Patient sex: M
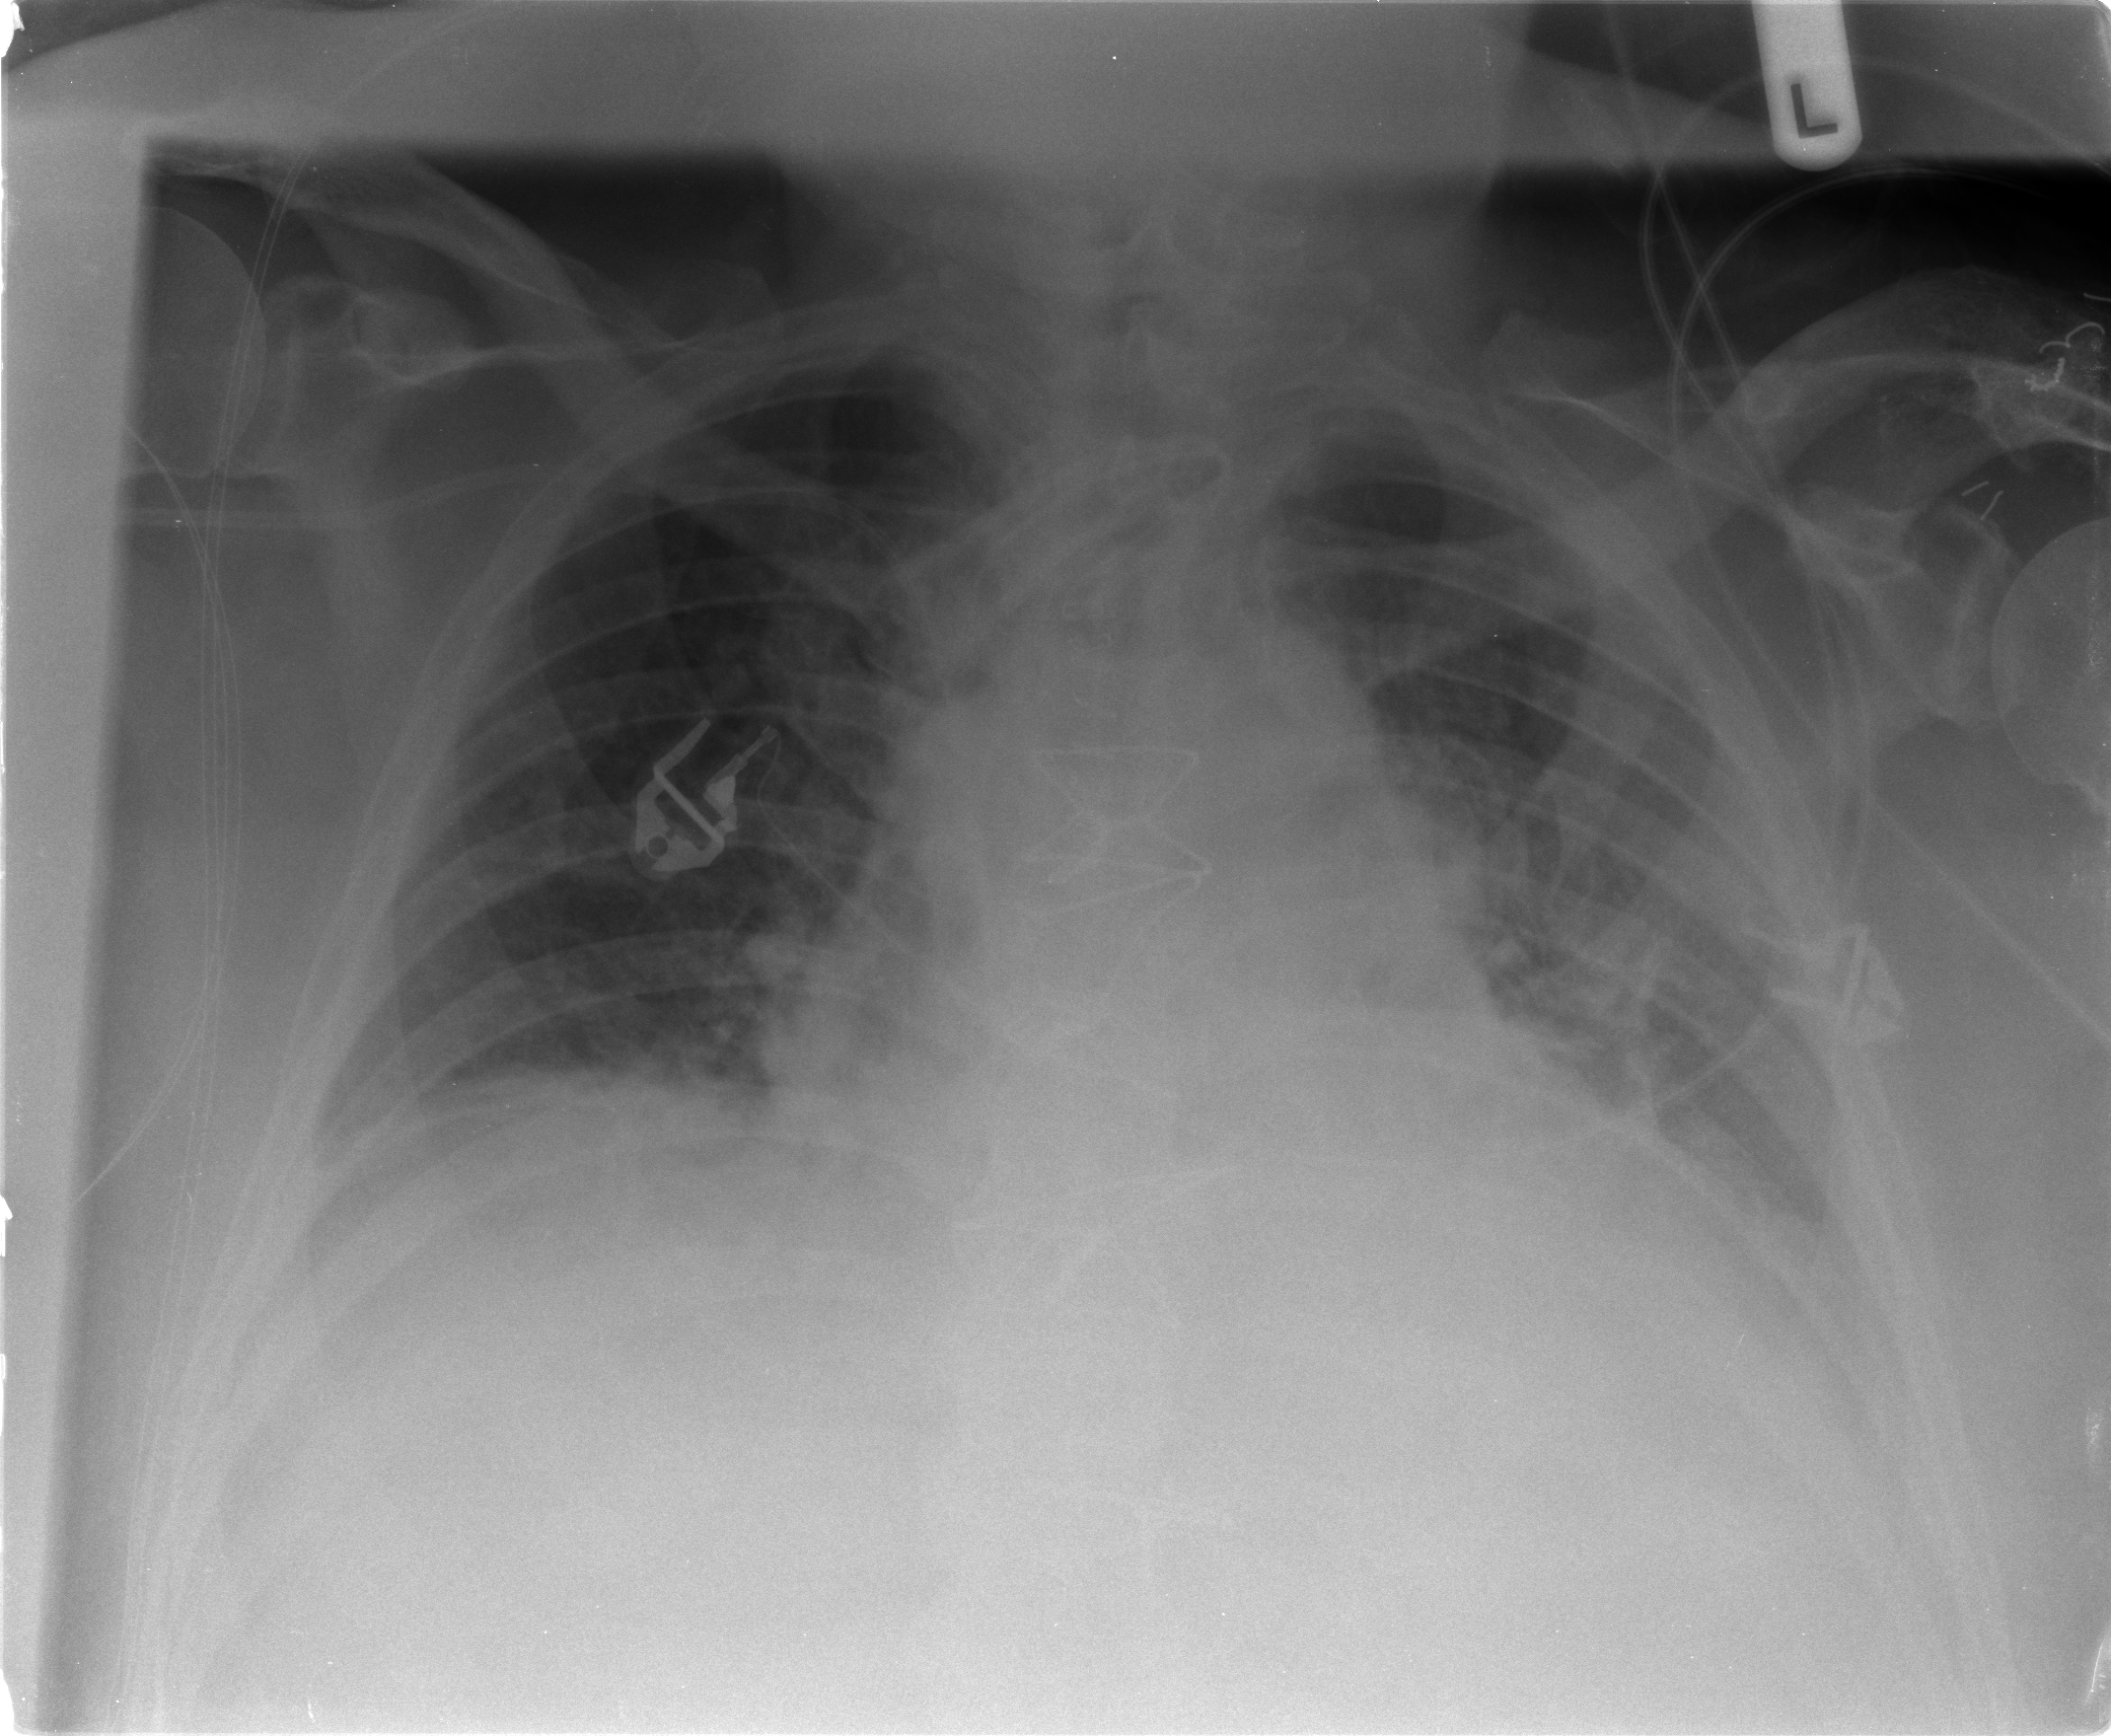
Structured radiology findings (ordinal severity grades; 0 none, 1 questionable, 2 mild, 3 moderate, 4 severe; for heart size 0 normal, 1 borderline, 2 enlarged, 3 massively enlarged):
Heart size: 0
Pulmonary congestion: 2
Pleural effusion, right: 1
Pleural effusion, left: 2
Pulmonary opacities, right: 0
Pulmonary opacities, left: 1
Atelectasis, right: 2
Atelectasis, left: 2